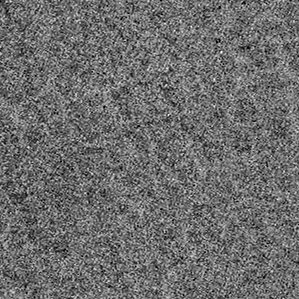
Label: frost